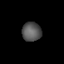
Tissue: skin
Cell type: Fibroblasts
Senescence score: 0.7871
Nuclear area (px): 365
Mean DAPI intensity: 84.216